Aerial crown-view tile of a tropical tree (Barro Colorado Island, Panama), acquired 20250124:
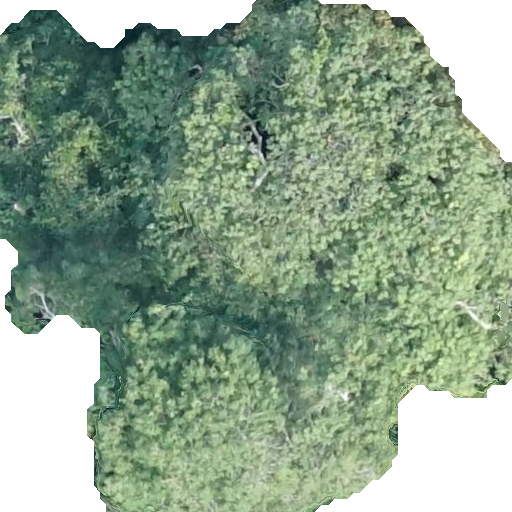
Species: Handroanthus guayacan
GBIF accepted scientific name: Handroanthus guayacan
Crown area: 331.54 m²